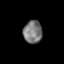
Tissue: skin
Cell type: Epithelial cells
Senescence score: 0.2799
Nuclear area (px): 415
Mean DAPI intensity: 121.335